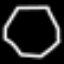
Label: octagon